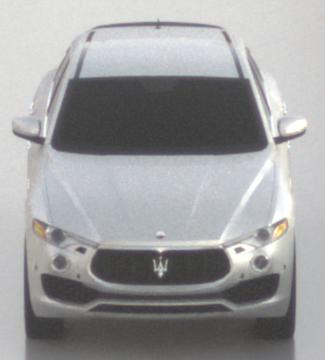
Make: Maserati
Model: Levante GT Hybrid
Detailed model: Levante
Model produced from: 2021/07
Model produced until: 2022/10
Doors: 4
Color: white
Road condition: wet road
Daytime: sunrise or sunset
Contrast: low contrast